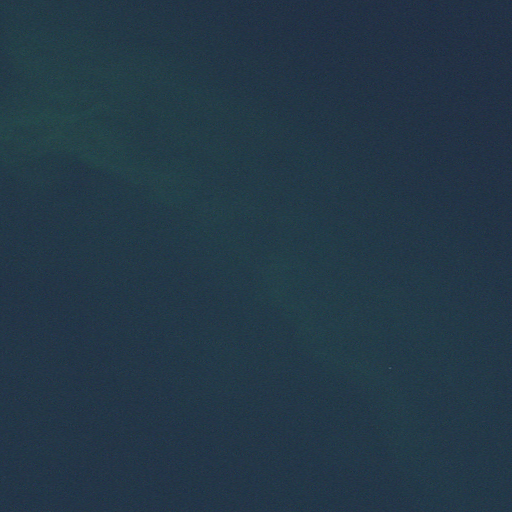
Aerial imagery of bar in Michigan named Humphrey Rock containing only open water